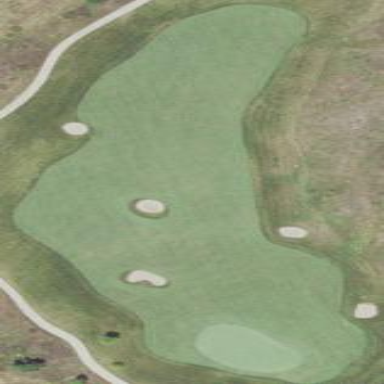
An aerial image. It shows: Golf fairway surrounded by grass.